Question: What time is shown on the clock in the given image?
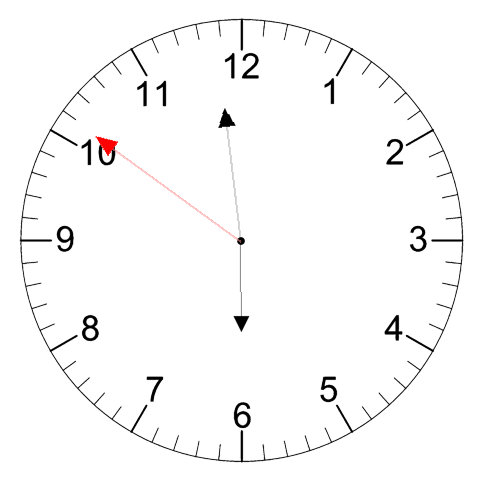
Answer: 05:58:51